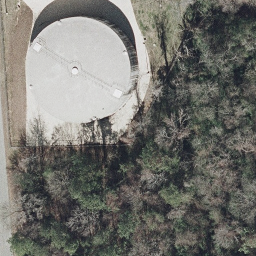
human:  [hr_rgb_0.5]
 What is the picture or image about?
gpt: storage tanks